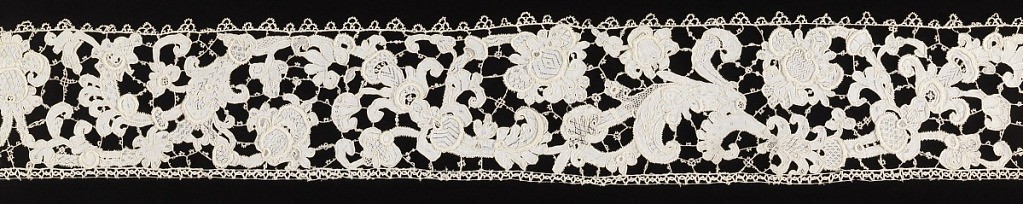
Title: Band
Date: mid–late 17th century
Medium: linen Technique: needle lace
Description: Pieced-together elements from a needle-lace floral vine border, with a delicate picot along the top edge.